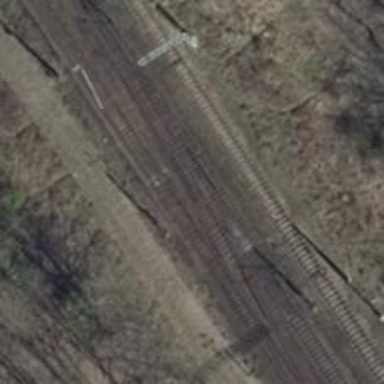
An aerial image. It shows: Railway with electrified contact lines.